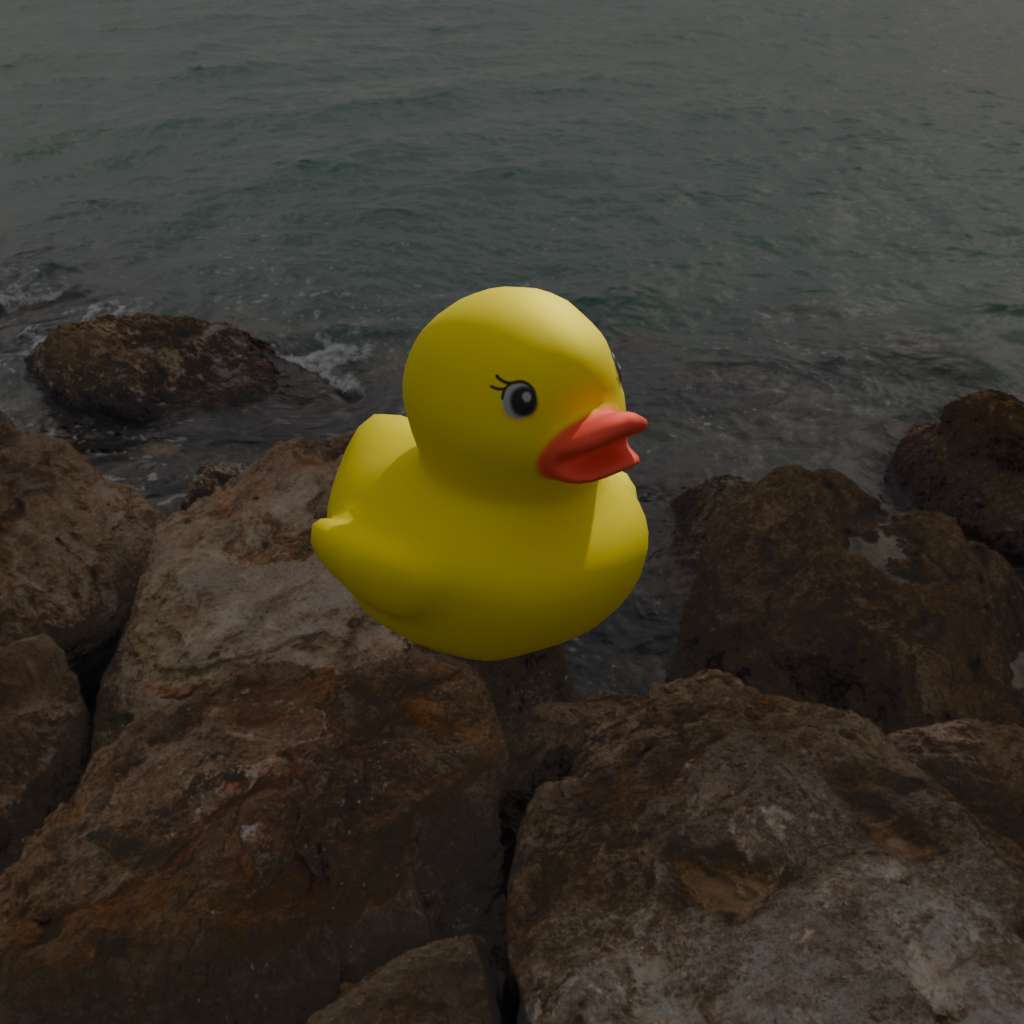
an image of a yellow rubber duck seen from <front_right> in a rocky pier extending into calm sea with a dramatic cloudy sky at sunset.